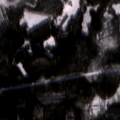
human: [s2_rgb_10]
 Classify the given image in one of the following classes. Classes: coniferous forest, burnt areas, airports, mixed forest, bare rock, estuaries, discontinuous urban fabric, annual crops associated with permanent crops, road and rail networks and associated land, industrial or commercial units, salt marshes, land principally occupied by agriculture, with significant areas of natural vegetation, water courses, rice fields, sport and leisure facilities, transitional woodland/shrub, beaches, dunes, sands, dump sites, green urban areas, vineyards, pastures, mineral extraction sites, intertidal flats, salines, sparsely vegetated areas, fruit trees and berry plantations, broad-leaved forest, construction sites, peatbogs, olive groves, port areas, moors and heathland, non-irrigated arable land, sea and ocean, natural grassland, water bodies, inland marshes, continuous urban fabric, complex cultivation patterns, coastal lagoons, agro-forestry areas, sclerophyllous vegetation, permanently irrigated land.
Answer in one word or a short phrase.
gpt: coniferous forest, mixed forest, transitional woodland/shrub